Question: Given the first 35 numbers in a 36-square grid, find the smallest positive integer such that all the numbers in the 36-square grid can be divided into two parts of 18 numbers + 18 numbers, where the sum of the two parts is equal.
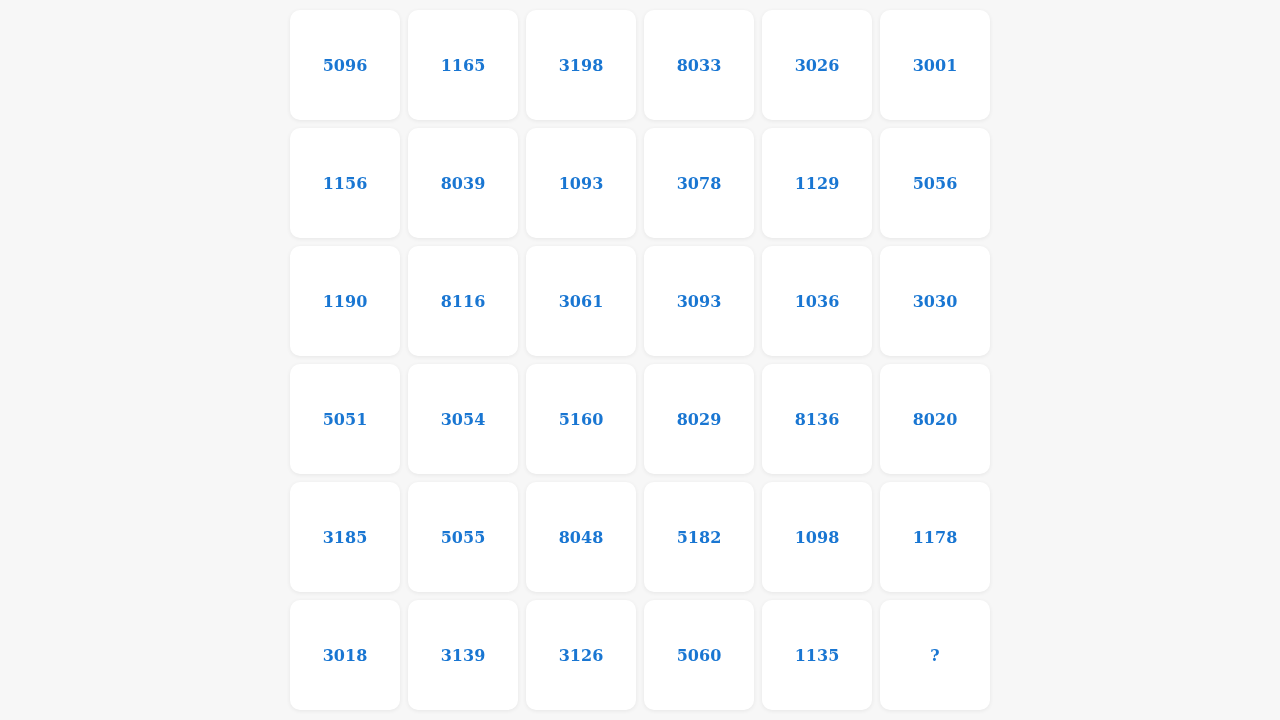
Answer: 0